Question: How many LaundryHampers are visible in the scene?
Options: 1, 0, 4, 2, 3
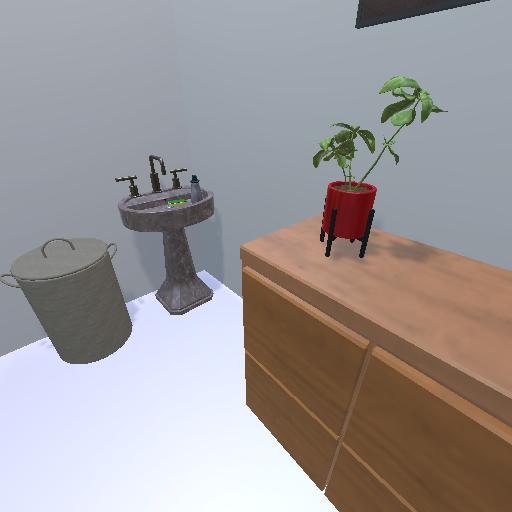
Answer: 1